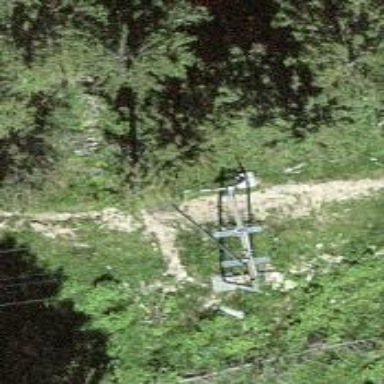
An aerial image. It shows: Pylon for aerialway.